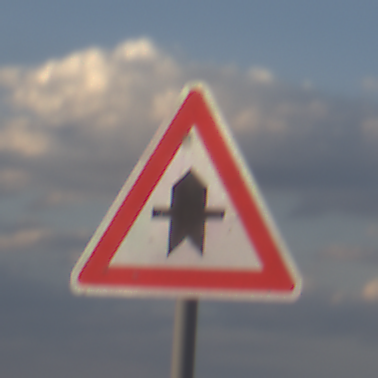
Verkehrszeichen: Vorfahrt
Umgebung: Outdoor, Nature
Tageszeit: SunriseSunset
Wetter: PartlyCloudy
Licht: Natural
Jahreszeit: NotSpecified
Kontrast: LowContrast